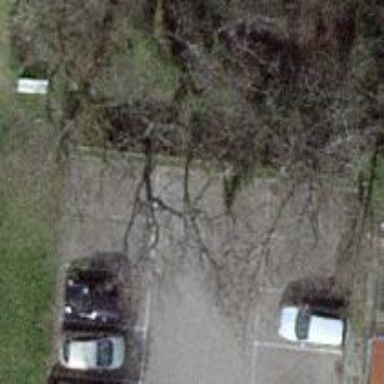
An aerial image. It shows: Road serving as parking aisle.